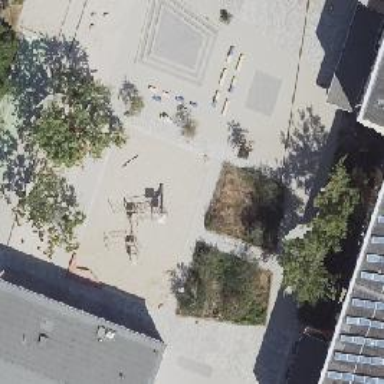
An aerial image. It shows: Playground featuring climbing frame.